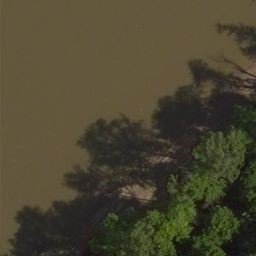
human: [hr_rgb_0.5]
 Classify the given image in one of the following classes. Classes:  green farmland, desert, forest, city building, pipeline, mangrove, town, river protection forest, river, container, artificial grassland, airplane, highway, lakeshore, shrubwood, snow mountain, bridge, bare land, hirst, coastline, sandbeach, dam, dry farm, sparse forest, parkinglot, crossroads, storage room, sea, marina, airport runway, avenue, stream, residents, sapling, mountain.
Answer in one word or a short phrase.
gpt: river protection forest